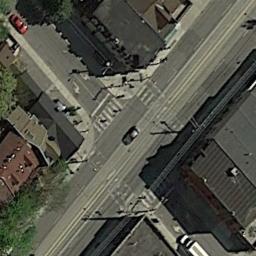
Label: intersection